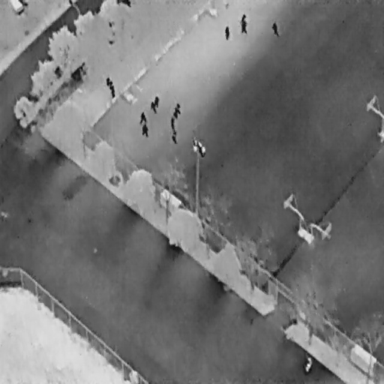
There are 13 objects shown in the infrared image, including a Bicycle, a Car, and 11 People.